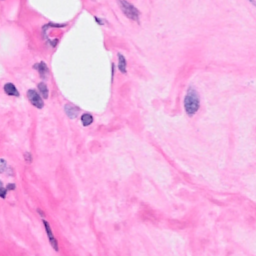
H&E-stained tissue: Breast